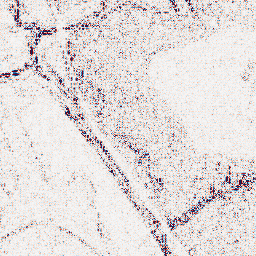
Category: wavelet
Decomposition family: wavelet_reverse_biorthogonal
Decomposition parameters: wavelet: rbio4.4
level: 1
Upsampling method: cubic_mitchell
Upsampling parameters: scale: 4
Upsampling scale: 4